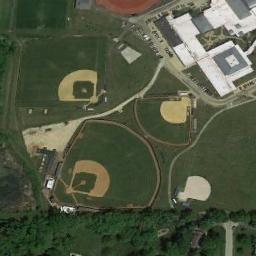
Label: baseball_diamond